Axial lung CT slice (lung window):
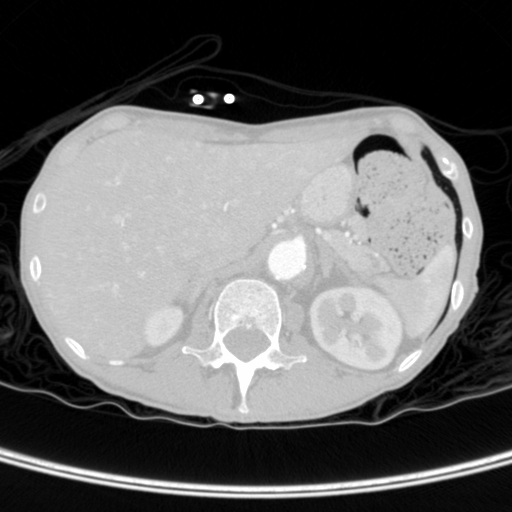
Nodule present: no